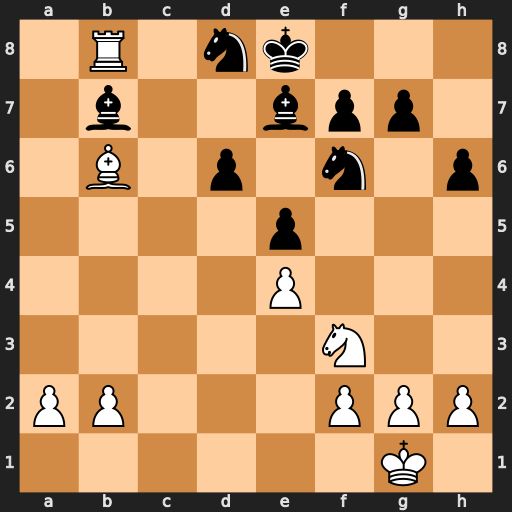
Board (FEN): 1R1nk3/1b2bpp1/1B1p1n1p/4p3/4P3/5N2/PP3PPP/6K1
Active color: w
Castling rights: -
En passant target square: -
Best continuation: Bxd8 Bxd8 Rxb7